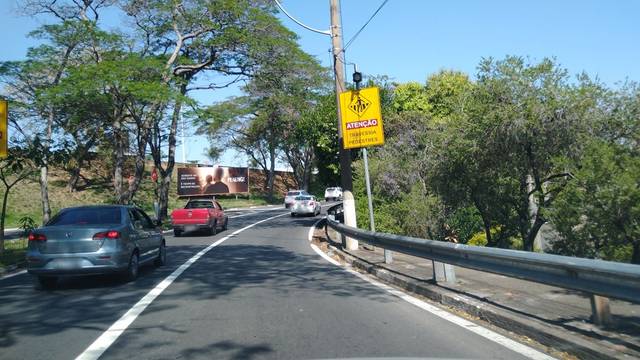
Region: Brazil
Coordinates: -22.919, -47.066